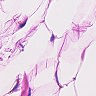
Metastatic tissue present: no